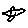
Label: bird